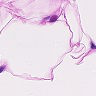
Metastatic tissue present: no